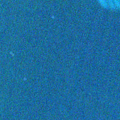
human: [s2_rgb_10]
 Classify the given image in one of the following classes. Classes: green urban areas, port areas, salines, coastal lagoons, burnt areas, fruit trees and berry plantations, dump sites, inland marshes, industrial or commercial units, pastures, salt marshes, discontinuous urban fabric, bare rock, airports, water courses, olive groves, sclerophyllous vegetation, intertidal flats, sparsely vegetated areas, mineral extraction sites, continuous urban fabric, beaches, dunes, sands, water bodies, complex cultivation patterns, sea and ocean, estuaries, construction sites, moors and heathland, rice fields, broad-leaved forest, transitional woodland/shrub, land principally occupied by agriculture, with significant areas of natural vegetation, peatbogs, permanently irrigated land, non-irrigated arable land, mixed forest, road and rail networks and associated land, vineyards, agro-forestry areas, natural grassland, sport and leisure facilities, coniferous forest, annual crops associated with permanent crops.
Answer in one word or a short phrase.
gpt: sea and ocean